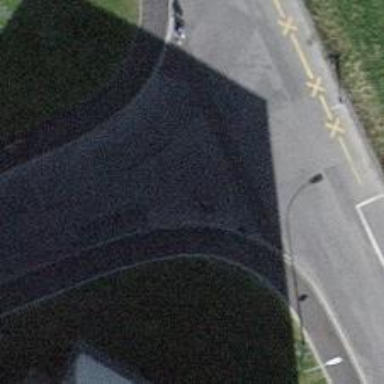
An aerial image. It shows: Kerb barrier.